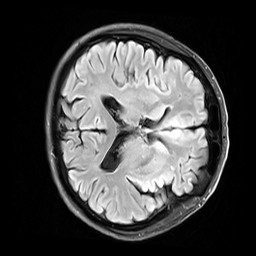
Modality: FLAIR
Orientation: axial
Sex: male
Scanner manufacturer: siemens
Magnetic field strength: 3 T
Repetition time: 10 s
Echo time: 0.09 s